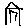
Label: house